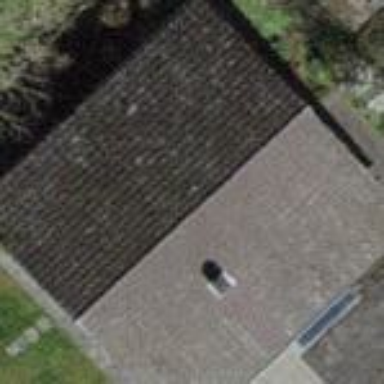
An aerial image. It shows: Building with tile roof.